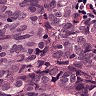
Metastatic tissue present: yes